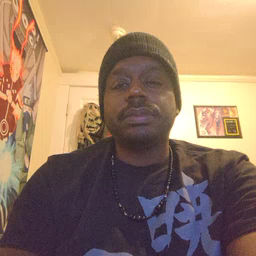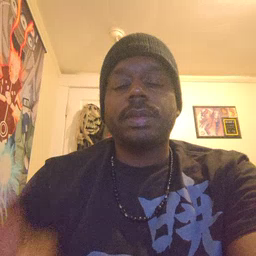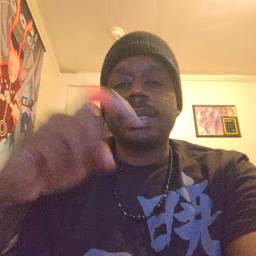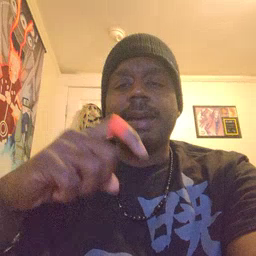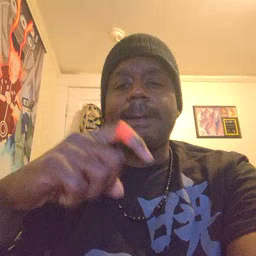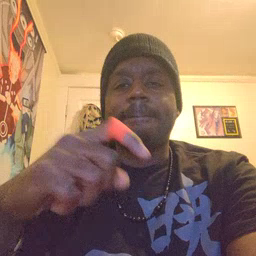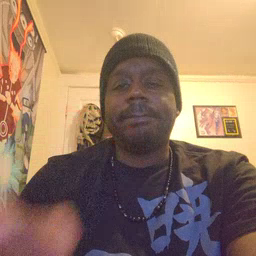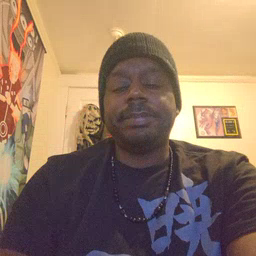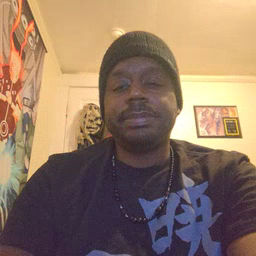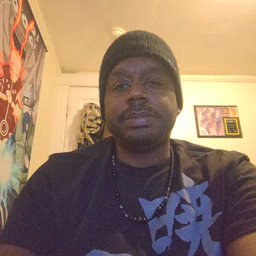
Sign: time